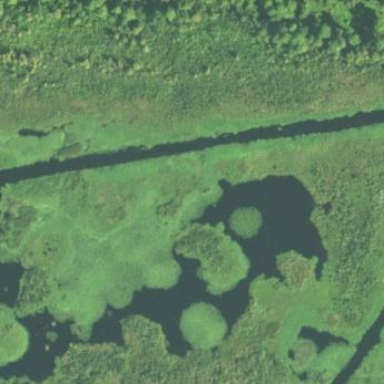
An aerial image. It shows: Marshy wetland area.